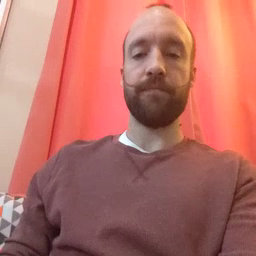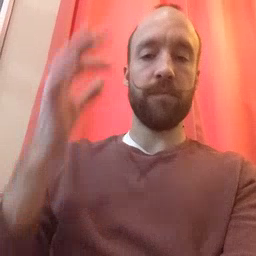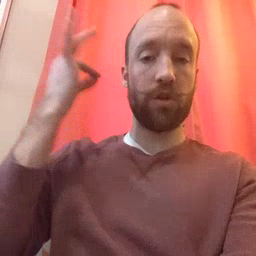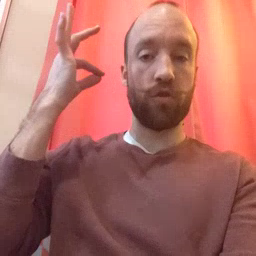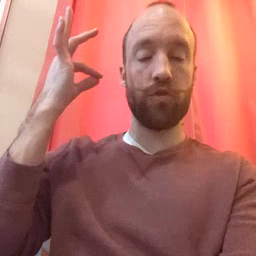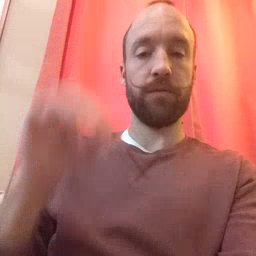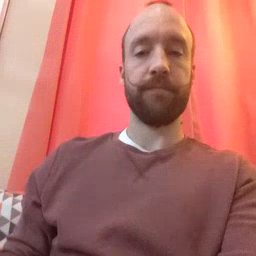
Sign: hair